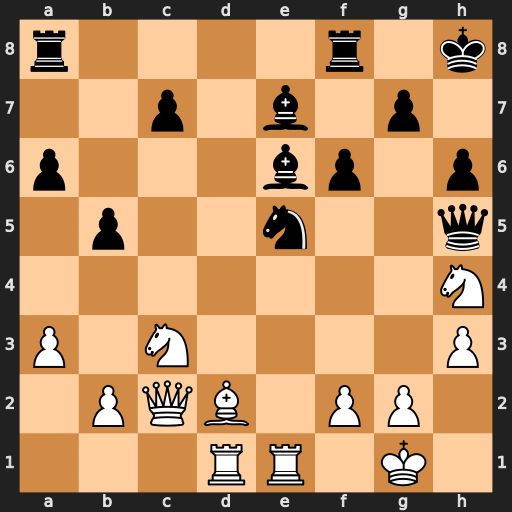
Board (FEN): r4r1k/2p1b1p1/p3bp1p/1p2n2q/7N/P1N4P/1PQB1PP1/3RR1K1
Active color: w
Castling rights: -
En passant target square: -
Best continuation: Rxe5 fxe5 Ng6+ Kg8 Nxe7+